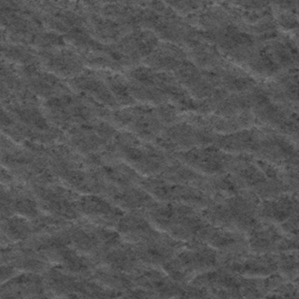
Label: frost